Question: This is a simple question, but I can't seem to find a definite answer to this.
How do I set my Application Icon (the one that appears in the menu)

to one that matches the accent color? Currently the only way is to overwrite ApplicationIcon.jpg, but jpgs do not have transparency
This is what I used to get it to work. Copy the .png file over, then rename it to .jpg. It has to be exactly the same name or you will get an error 2 xap packaging failed.
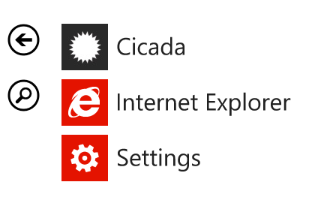
Answer: Use a PNG image instead. Any transparent background will use the phone accent colour. See the discussion here:
<URL>